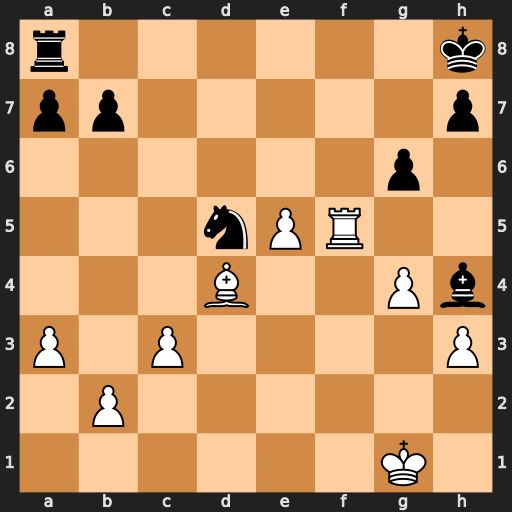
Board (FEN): r6k/pp5p/6p1/3nPR2/3B2Pb/P1P4P/1P6/6K1
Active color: w
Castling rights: -
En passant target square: -
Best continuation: e6+ Kg8 Rxd5